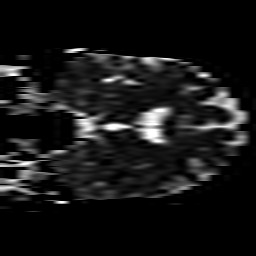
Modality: ADC
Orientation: coronal
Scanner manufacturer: philips
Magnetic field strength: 1.5 T
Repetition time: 3.227 s
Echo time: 0.06241 s